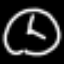
Label: clock